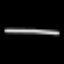
Label: line